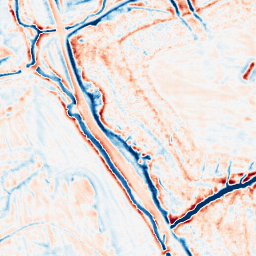
Category: edge_preserving
Decomposition family: bilateral
Decomposition parameters: d: 15
sigma_color: 75
sigma_space: 150
Upsampling method: sinc_blackman
Upsampling parameters: scale: 2
kernel_size: 4
Upsampling scale: 2